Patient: sex M, age 64
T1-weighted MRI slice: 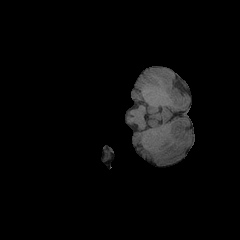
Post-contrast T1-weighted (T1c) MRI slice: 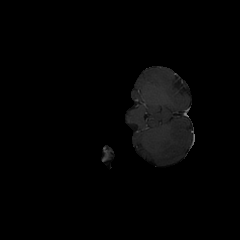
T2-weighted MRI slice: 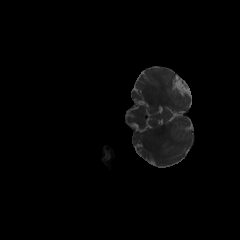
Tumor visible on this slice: no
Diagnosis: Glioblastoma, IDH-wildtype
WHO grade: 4